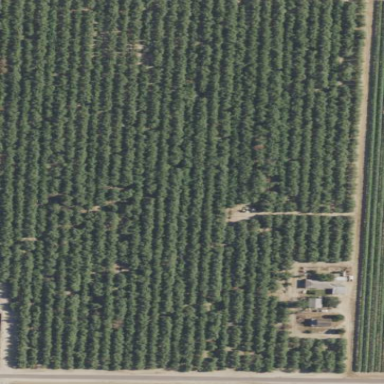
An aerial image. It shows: Orchard filled with almond trees.